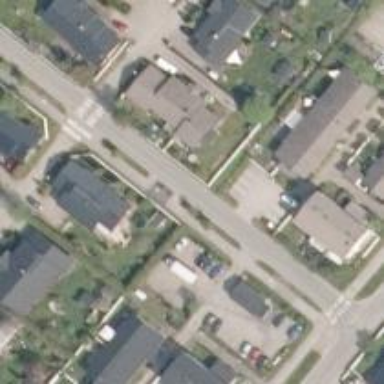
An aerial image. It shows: Asphalt cycleway.